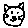
Label: cat